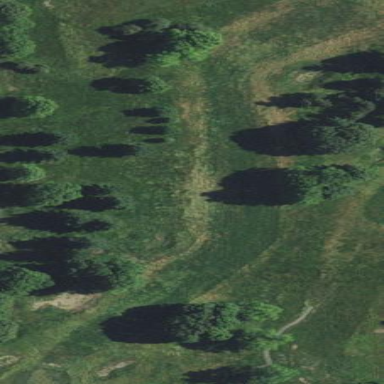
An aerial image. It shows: Golf fairway surrounded by grass.